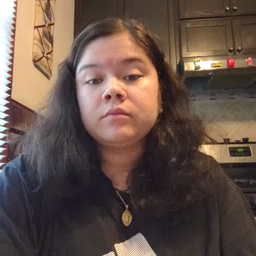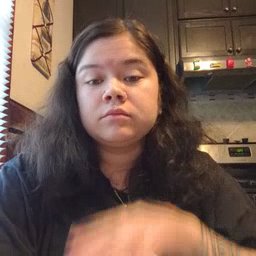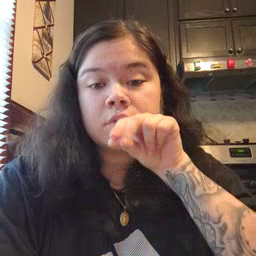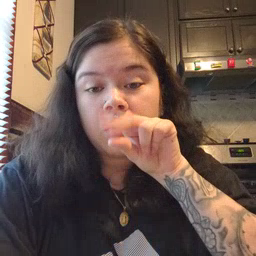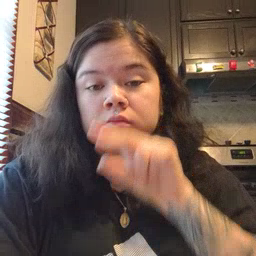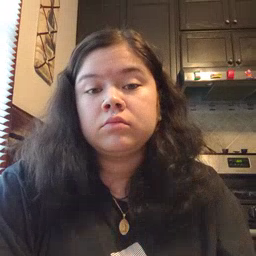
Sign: duck